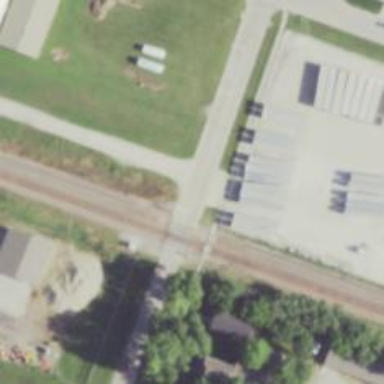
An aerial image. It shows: Level crossing with barrier for the railway.